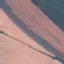
Land use / land cover: Highway